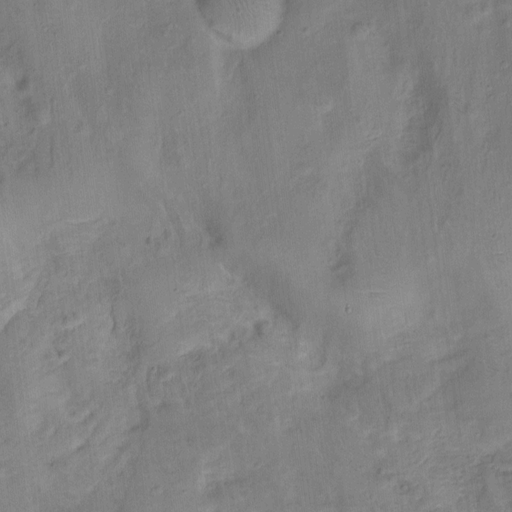
Classes present: Background